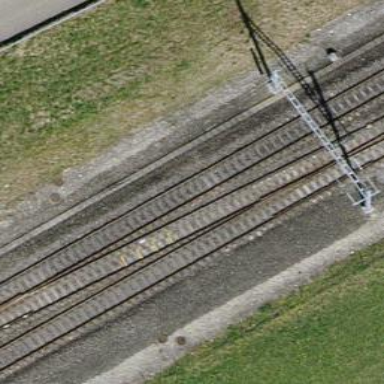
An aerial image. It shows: Railway track with contact line for electrification.